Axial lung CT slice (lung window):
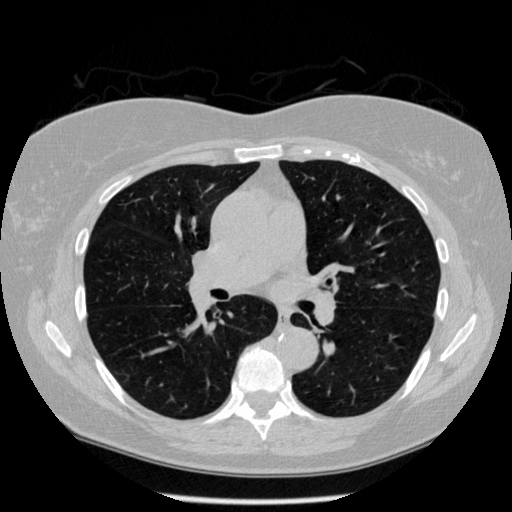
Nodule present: no